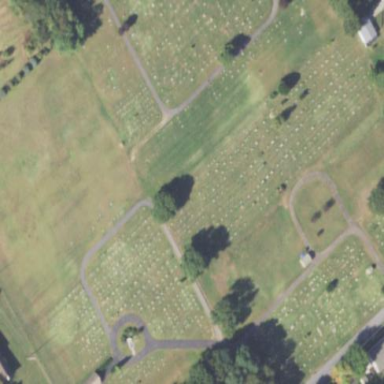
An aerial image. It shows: Cemetery.